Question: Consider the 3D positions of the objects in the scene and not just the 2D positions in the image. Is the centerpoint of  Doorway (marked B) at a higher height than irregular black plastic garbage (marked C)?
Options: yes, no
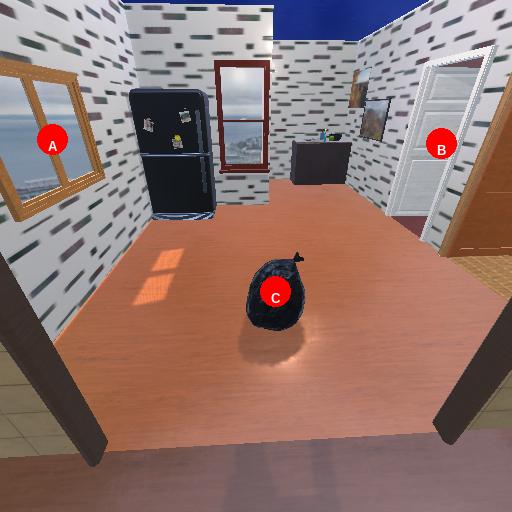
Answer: yes